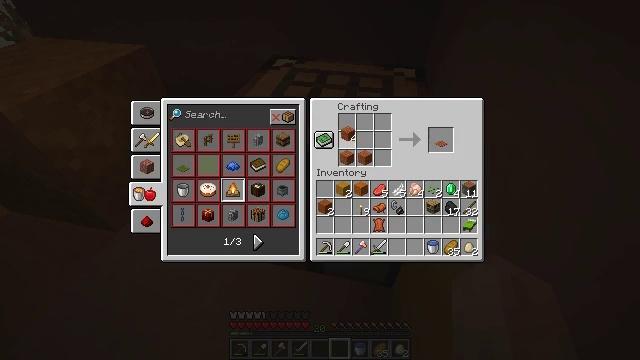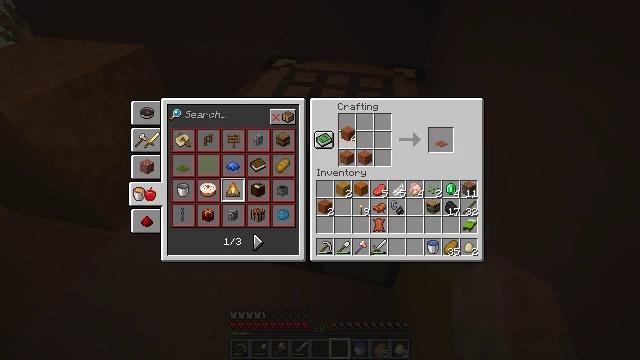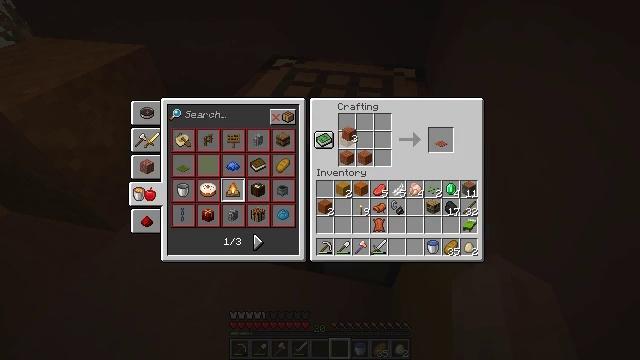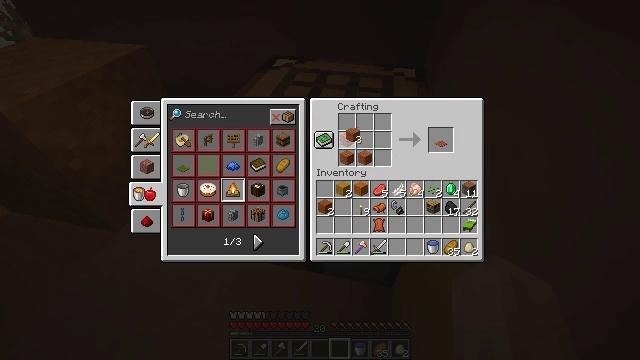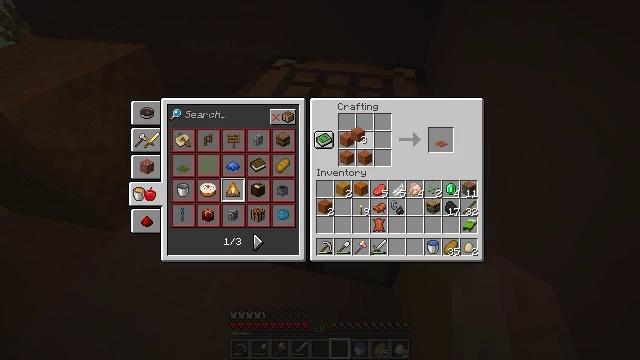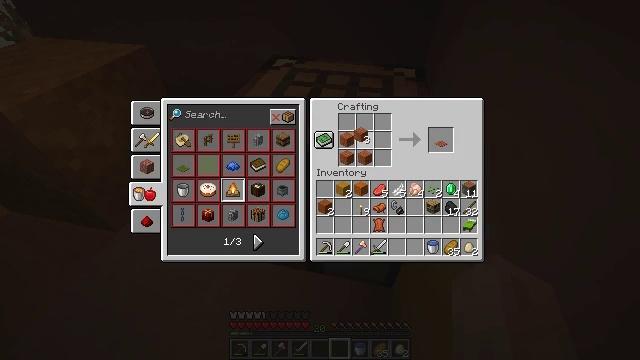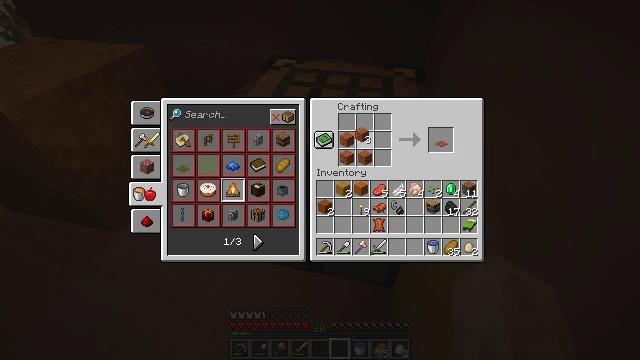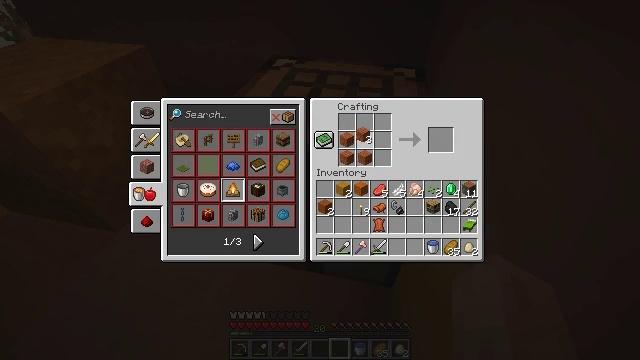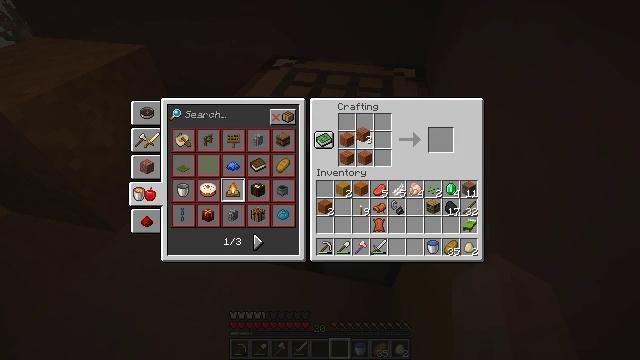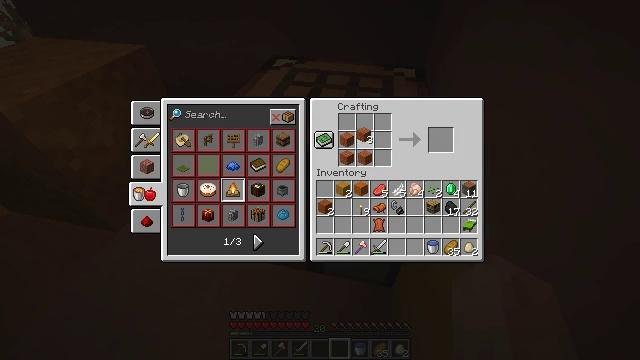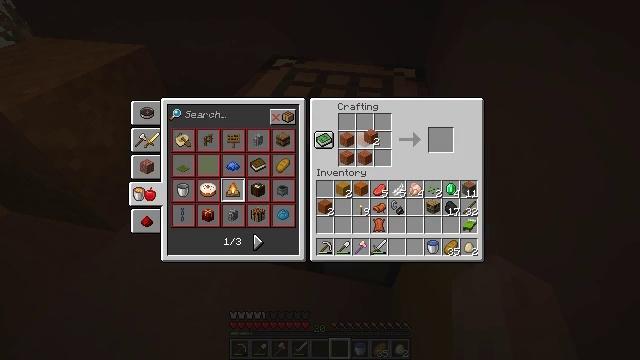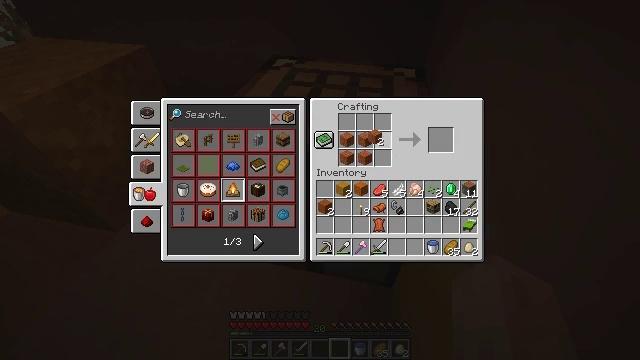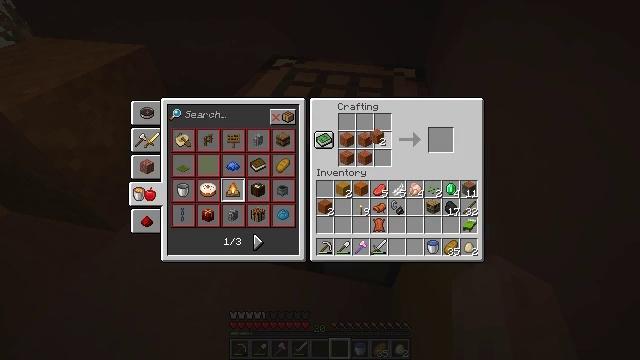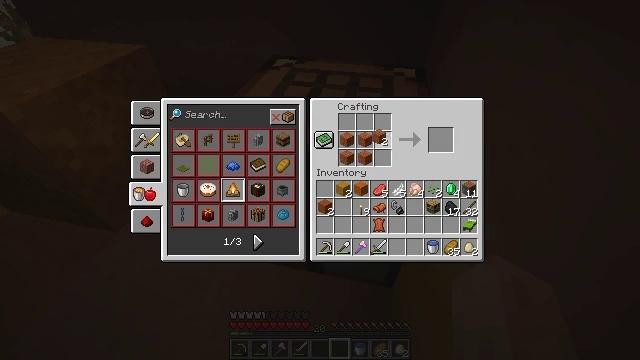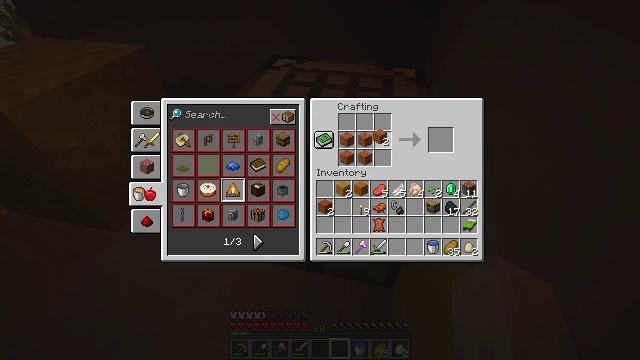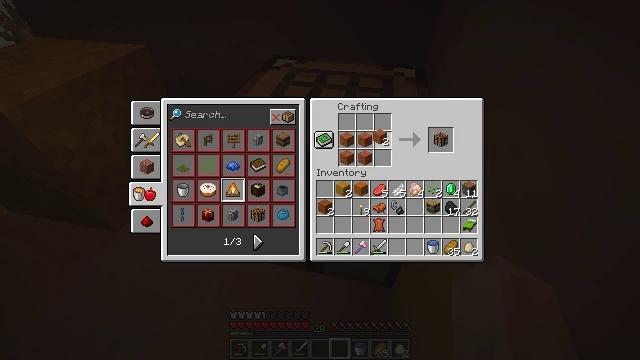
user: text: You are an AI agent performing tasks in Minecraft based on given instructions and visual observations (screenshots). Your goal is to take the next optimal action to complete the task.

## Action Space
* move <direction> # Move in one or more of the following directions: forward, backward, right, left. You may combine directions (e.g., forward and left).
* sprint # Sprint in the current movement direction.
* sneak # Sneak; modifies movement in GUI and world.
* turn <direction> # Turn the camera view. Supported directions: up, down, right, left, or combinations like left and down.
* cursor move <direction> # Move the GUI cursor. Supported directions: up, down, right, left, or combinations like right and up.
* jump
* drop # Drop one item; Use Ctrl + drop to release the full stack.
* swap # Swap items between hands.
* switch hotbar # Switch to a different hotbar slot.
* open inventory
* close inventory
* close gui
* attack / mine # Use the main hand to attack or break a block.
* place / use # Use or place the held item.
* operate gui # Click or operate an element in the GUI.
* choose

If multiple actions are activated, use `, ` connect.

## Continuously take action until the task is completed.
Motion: motion action
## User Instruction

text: Turn your acacia planks into an acacia slab.
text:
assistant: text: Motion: choose
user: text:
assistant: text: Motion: no_op
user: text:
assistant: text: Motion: no_op
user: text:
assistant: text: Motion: no_op
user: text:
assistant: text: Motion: no_op
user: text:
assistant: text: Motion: no_op
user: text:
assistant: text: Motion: choose
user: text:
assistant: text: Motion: choose
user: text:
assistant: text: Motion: choose
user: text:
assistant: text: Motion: cursor move right
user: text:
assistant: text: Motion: no_op
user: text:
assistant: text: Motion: no_op
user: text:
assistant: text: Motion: no_op
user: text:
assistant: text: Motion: no_op
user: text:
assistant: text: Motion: no_op
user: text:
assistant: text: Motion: choose
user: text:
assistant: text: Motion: choose
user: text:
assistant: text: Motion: choose
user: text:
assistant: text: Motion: cursor move down
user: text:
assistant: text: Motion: cursor move down
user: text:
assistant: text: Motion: no_op
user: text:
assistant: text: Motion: choose
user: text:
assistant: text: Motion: choose
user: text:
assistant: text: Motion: no_op
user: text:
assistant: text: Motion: no_op
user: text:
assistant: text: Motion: no_op
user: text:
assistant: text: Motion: no_op
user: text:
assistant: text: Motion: no_op
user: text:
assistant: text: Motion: no_op
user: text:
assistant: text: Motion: no_op